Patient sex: F
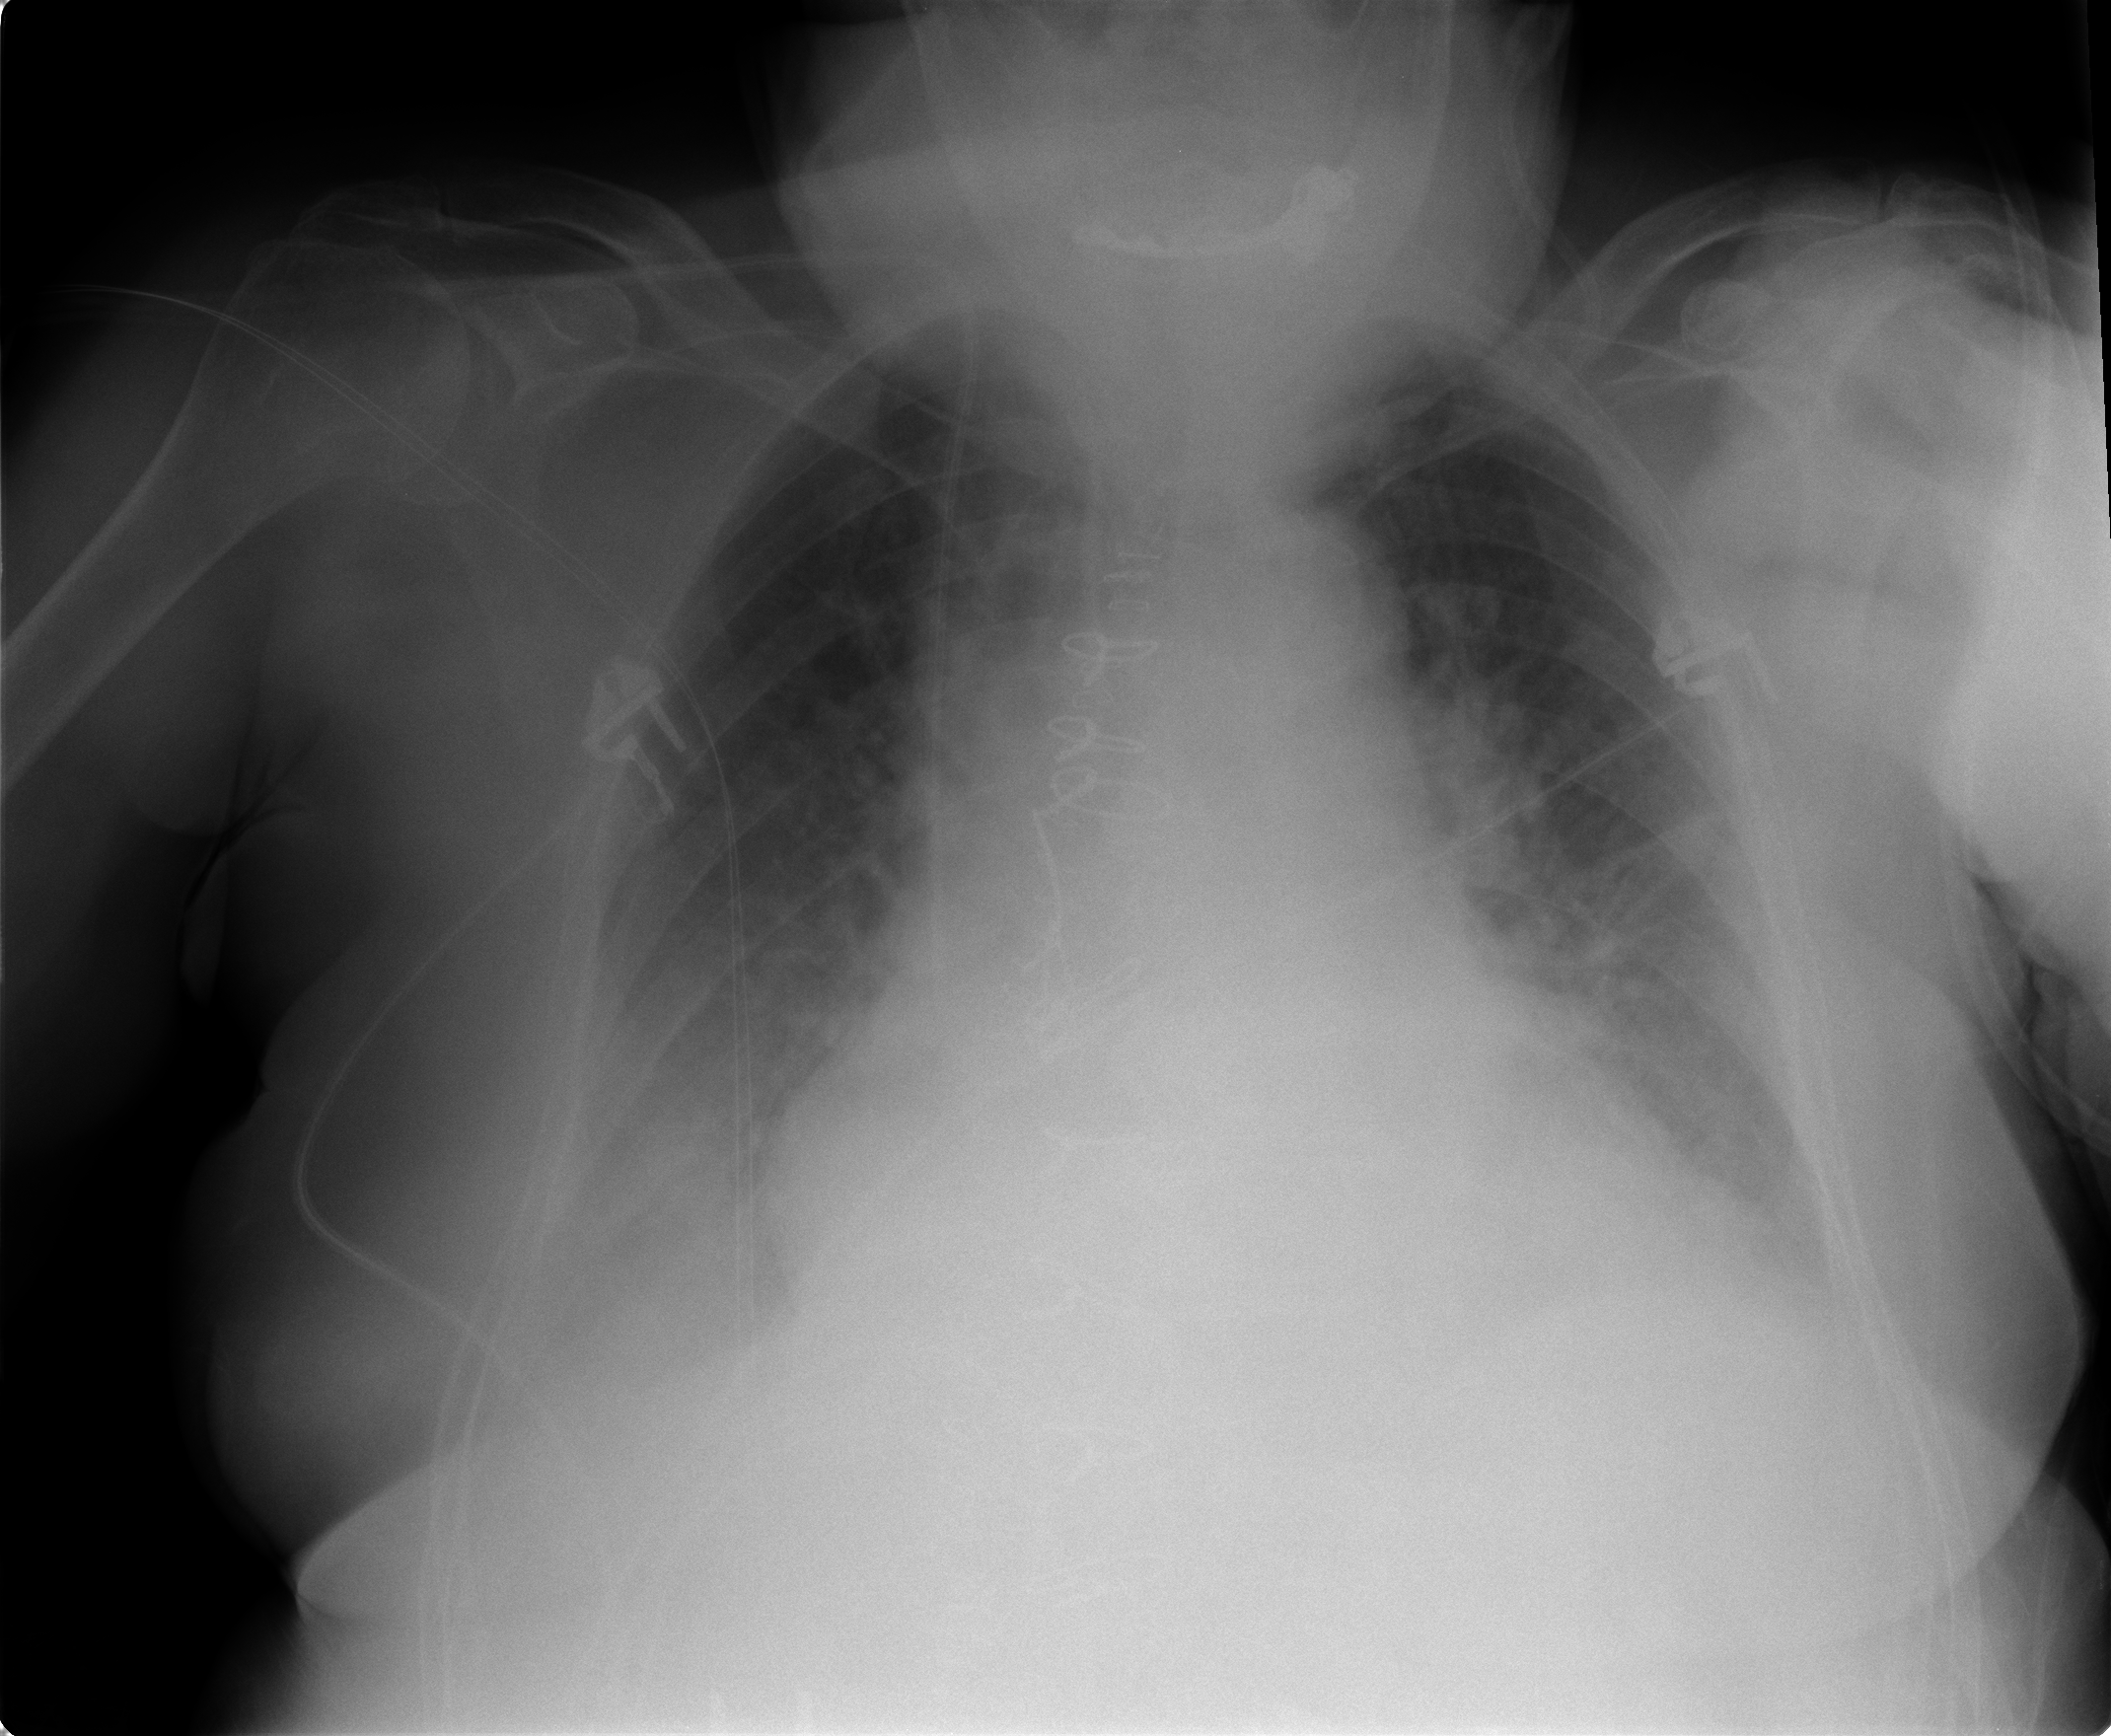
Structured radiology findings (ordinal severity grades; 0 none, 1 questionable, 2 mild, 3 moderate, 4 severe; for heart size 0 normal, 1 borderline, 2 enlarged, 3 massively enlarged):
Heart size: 2
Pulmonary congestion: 3
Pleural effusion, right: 2
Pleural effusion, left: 2
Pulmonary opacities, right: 0
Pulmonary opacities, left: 0
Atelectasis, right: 2
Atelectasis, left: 2